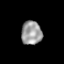
Tissue: prostate
Cell type: T cells
Senescence score: 0.1622
Nuclear area (px): 472
Mean DAPI intensity: 157.044